Question: Cannot update mongoDB record, using PUT method. Parameters are passing correctly, there must be a problem within a query I guess.
'''
let Boards = new mongoose.Schema({
title: String,
description: String,
lastUploaded: Number,
owner_id: String
});
'''
'''
module.exports.updateTime = function (req, res) {
let board = new Board();
let id = new mongoose.Types.ObjectId(req.body._id);
let myquery = { _id: id };
let newvalues = { lastUploaded: req.body.time };
console.log("New time: " + req.body.time); //Number recieved
console.log("Id: " + req.body._id); //String recieved
board.findByIdAndUpdate(myquery, newvalues, function (err, response) {
if (err) {
response = { success: false, message: "Error updating data" };
} else {
response = { success: true, message: "Data updated" };
}
res.json(response);
});
board.close();
};
'''
'''
public updateTime(updateOptions: UpdateTime): Observable<any> {
let headers = new Headers;
let URI = '${apiUrl}/updateTime';
headers.append('Content-Type', 'application/json');
return this.http.put(URI, updateOptions, { headers: headers })
.map(this.extractData)
.catch(this.handleError);
}
'''
'''
router.put('/updateTime', ctrlContent.updateTime);
'''

Finally gave me empty response error through '.catch(this.handleError);'
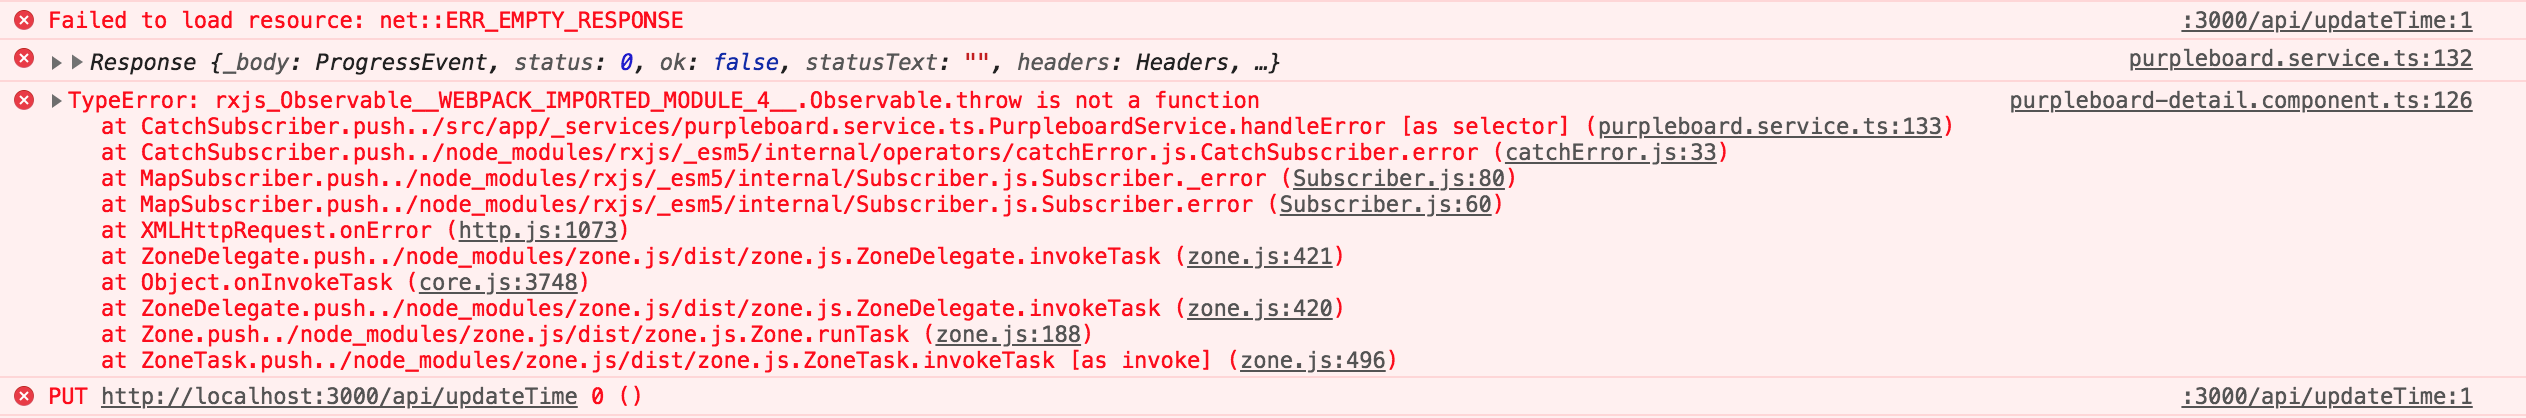
Answer: There are two bugs that I can see.
First, the first argument to the 'findByIdAndUpdate' method should be an _id itself, not an object with an _id property:
'''
// this will not work
board.findByIdAndUpdate({ _id: id }, newvalues, handler);
// this is how it should be
board.findByIdAndUpdate(_id, newvalues, handler);
'''
Second, you are calling 'board.close();' outside of the query callback. Closing a connection is propably a mistake, but even if you absolutely need it, you should do it inside the callback function.
Here is a complete server example:
'''
module.exports.updateTime = function (req, res) {
let id = req.body._id;
let newvalues = { lastUploaded: req.body.time };
Board.findByIdAndUpdate(id, newvalues, function (err, response) {
if (err) {
res.json({ success: false, message: "Error updating data" });
} else {
res.json({ success: true, message: "Data updated" });
}
});
};
'''